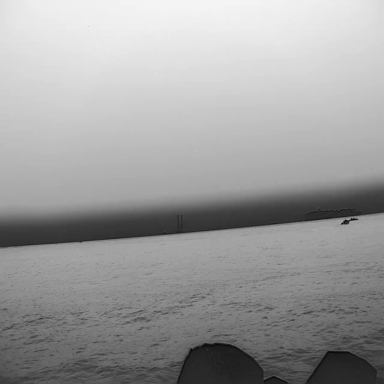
There are two canoes in the infrared image.